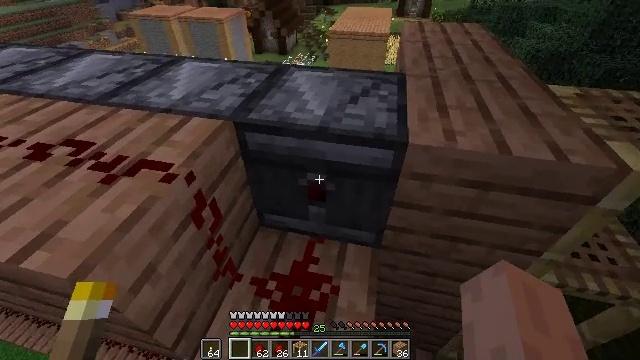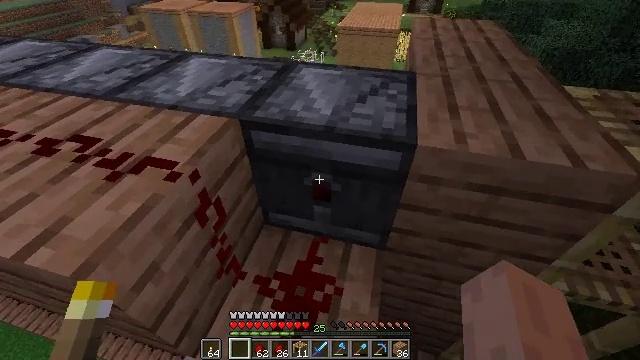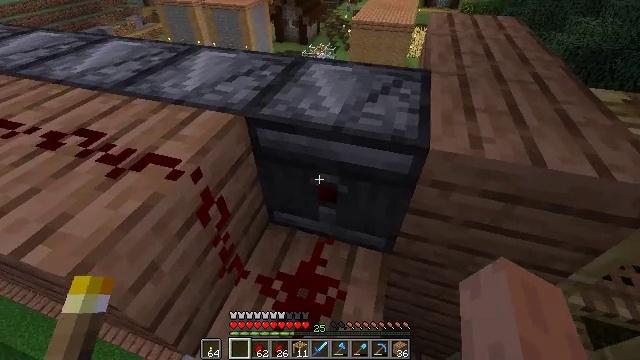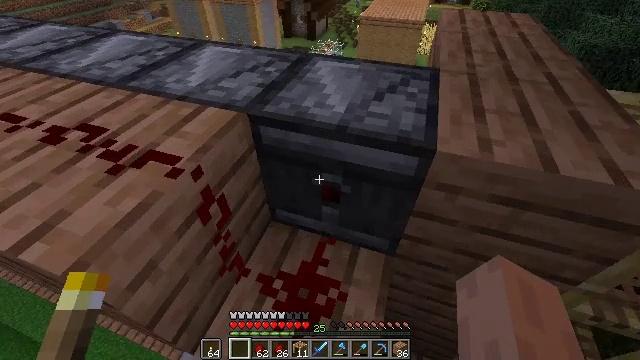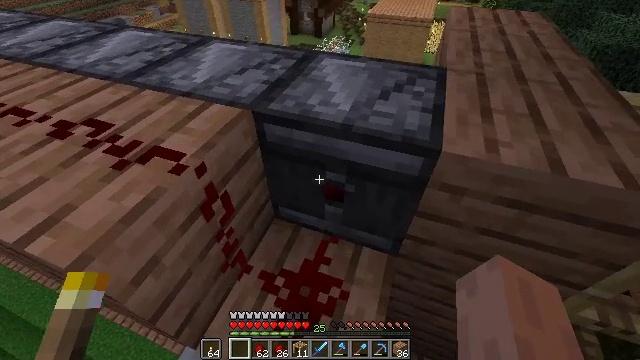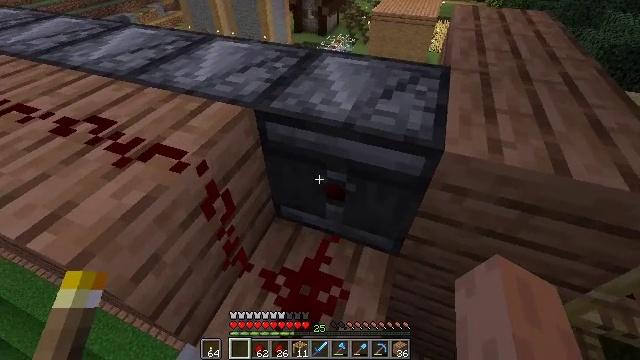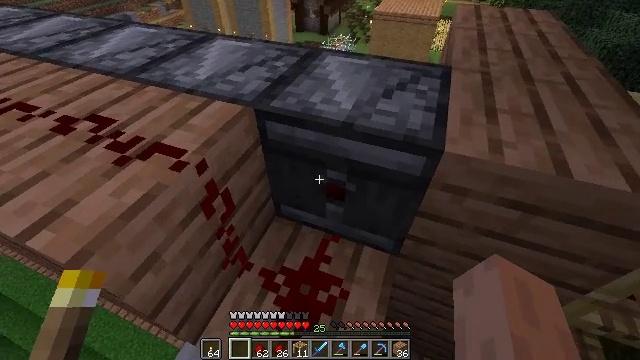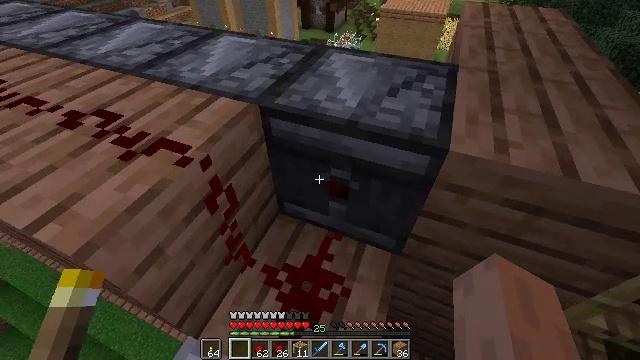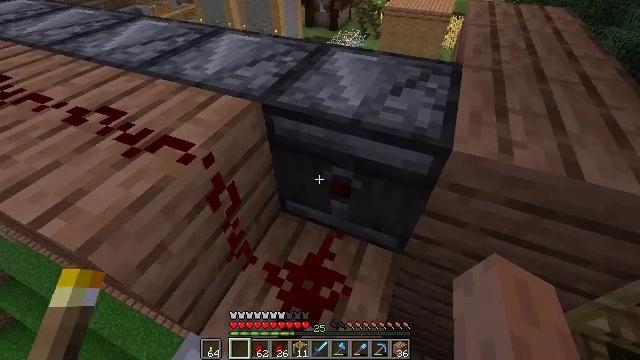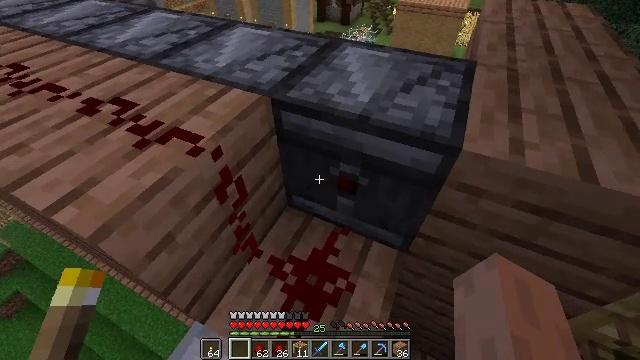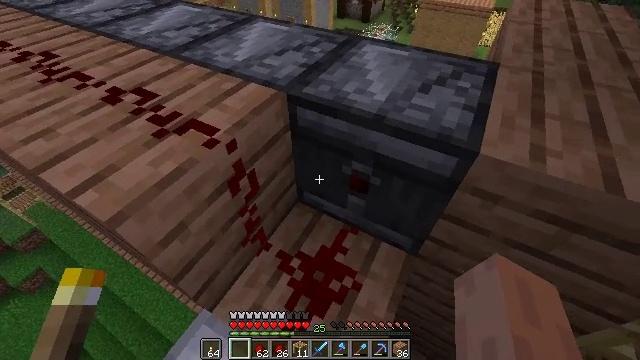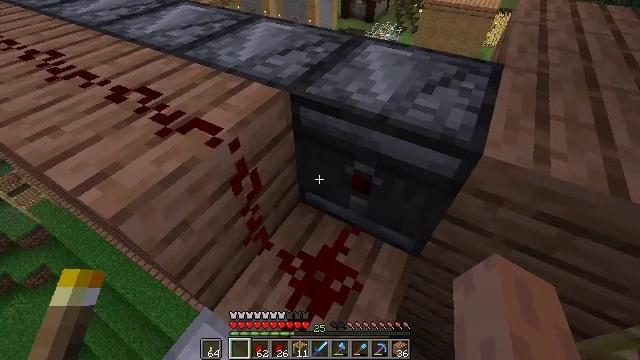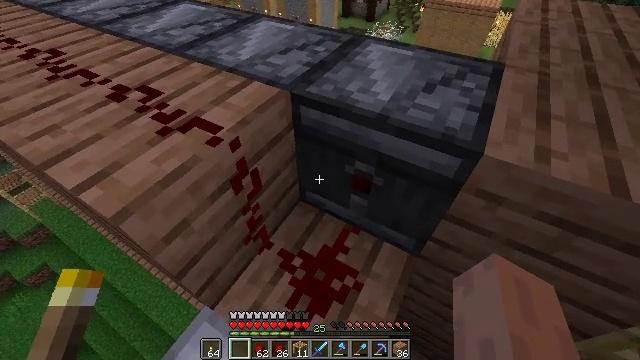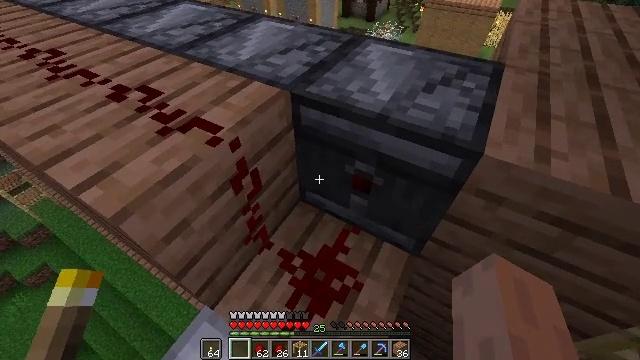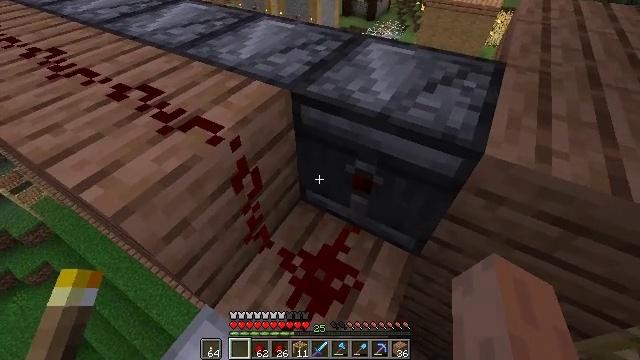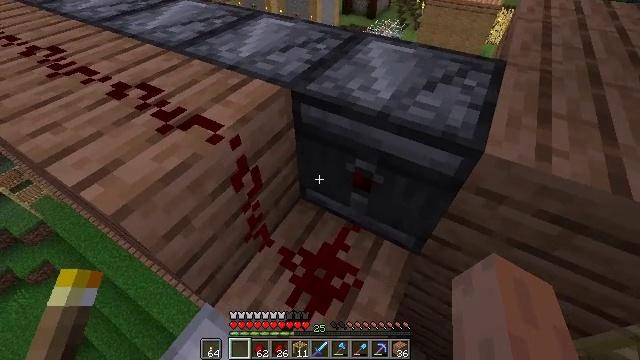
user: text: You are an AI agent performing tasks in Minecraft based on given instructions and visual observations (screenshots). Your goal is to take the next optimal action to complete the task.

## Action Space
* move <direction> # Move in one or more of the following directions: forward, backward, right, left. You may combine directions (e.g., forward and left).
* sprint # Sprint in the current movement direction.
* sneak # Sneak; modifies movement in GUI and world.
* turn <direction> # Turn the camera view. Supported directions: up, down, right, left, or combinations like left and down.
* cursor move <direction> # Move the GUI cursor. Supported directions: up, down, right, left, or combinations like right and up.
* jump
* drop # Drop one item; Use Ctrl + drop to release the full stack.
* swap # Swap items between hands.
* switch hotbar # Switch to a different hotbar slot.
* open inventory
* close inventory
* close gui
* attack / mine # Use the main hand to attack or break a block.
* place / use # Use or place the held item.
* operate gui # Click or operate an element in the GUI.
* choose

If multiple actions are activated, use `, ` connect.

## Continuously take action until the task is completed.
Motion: motion action
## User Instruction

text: Break the bamboo stalk.
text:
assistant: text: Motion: turn left
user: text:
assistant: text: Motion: turn left and down
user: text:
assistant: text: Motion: turn left
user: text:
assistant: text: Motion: turn left
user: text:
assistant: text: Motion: no_op
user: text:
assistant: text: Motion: no_op
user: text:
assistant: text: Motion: turn left
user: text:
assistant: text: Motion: no_op
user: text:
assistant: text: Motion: turn left
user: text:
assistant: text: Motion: turn left
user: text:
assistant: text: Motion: no_op
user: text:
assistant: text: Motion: no_op
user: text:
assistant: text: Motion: no_op
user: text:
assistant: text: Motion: no_op
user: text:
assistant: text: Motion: no_op
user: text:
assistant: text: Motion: turn down
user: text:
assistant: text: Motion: turn down
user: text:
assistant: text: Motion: turn right and down
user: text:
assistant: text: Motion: turn right
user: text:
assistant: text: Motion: turn right
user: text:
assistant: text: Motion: turn right
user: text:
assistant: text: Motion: no_op
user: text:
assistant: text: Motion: turn right and down
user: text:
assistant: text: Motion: turn right and down
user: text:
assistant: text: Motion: turn right and down
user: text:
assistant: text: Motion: turn right and down
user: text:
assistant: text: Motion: turn right and down
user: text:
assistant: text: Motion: turn right and down
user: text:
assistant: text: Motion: turn right
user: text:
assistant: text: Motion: turn right